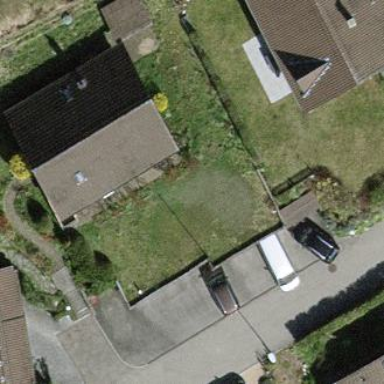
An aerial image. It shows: Simple house.